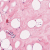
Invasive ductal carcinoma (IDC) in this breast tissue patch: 0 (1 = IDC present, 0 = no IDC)